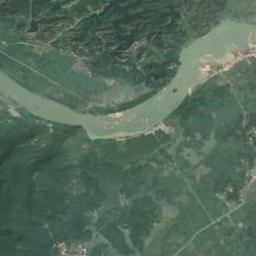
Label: river